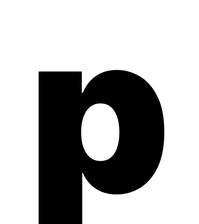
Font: Inter_Black